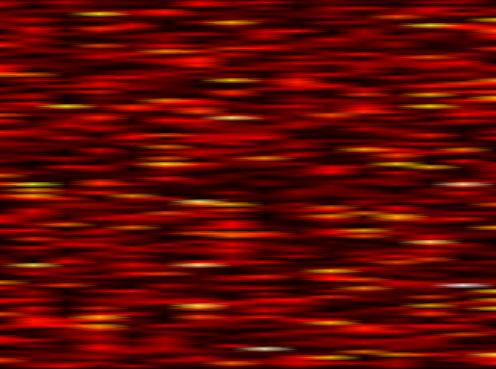
Label: FBMC